Question: I'm using wicket and hibernate. I got two objects 'category' and 'group'. A 'group' can have several 'categorys' and a 'category' can have several 'groups'.
My Problem (its pretty hard for me to explain it in english):
It seems that in my list I get from the database are equal objects as the size of the categorys I store to the group (while in the database is only ONE group).
Example:
1, 2, 3, 4
test
test got the category 1 and 2. So in my panel the group test shows twice. If I would add the category 3 the group test would been showed three times.
this is how I get data of my database:
'''
public List<T> getAll( Class theClass) {
List<T> entity = null;
Transaction trns = null;
Session session = sessionFactory.openSession();
try {
trns = session.beginTransaction();
entity = session.createCriteria(theClass).list();
session.getTransaction().commit();
} catch (RuntimeException e) {
e.printStackTrace();
}finally {
session.flush();
session.close();
}
return entity;
}
'''
inside my panel I get a list of my groups like this:
'''
List<Group> groupList = new ArrayList<Group>();
groupList = groupDao.getAll(Group.class);
'''
if I debug through my panel and hold on at this page in 'groupList' is the SAME object equal to the size of categorys stored to the group. Inside the database is still only ONE row.

Group entity:
'''
@Entity
@Table(name = "GROUP_USER")
public class Group implements Serializable{
@Id
@GeneratedValue
@Column(name = "GROUP_ID")
private int groupID;
@ManyToMany(cascade = {CascadeType.MERGE}, fetch = FetchType.EAGER)
@JoinTable(name="GROUP_TO_CATEGORY",
joinColumns={@JoinColumn(name="GROUP_ID")},
inverseJoinColumns={@JoinColumn(name="CATEGORY_ID")})
private Set<Category> categorys = new HashSet<Category>();
//constructor.. getter and setter..
}
'''
Category entity:
'''
@Entity
@Table(name = "CATEGORY")
public class Category implements Serializable{
@Id
@GeneratedValue
@Column(name = "CATEGORY_ID")
private int categoryId;
@ManyToMany(mappedBy="categorys", fetch = FetchType.EAGER)
private Set<Group> groups = new HashSet<Group>();
//constructor.. getter and setter..
}
'''
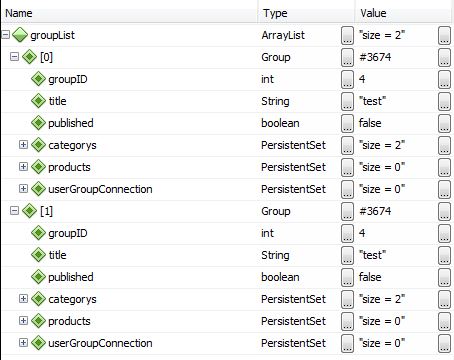
Answer: This is caused by your use of eager fetching, which is usually a bad idea anyway.
You should try to change your mapping to do lazy fetching of collections if at all possible. That will solve this issue and any new issues it introduces can be better handled by other means such as "Open Session in View". You can see some discussion of that in <URL>.
If you have a fetch that really must be done eagerly, however, you can correct this issue by using a <URL> that consolidates the duplicates as follows:
'''
public List<T> getAll( Class theClass) {
List<T> entity = null;
Transaction trns = null;
Session session = sessionFactory.openSession();
try {
trns = session.beginTransaction();
Criteria criteria = session.createCriteria(theClass);
criteria.setResultTransformer(Criteria.DISTINCT_ROOT_ENTITY)
entity = criteria.list();
session.getTransaction().commit();
} catch (RuntimeException e) {
e.printStackTrace();
}finally {
session.flush();
session.close();
}
return entity;
}
'''